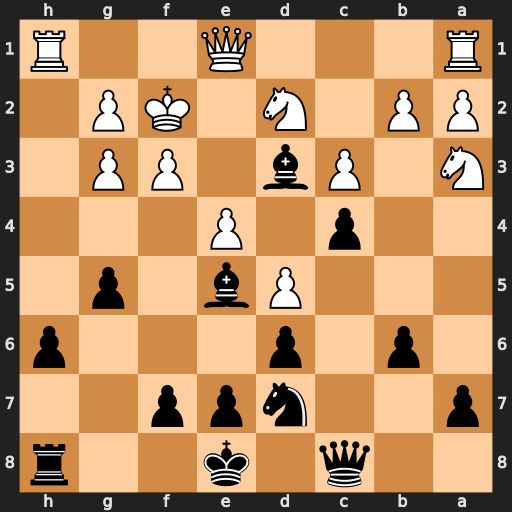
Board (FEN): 2q1k2r/p2npp2/1p1p3p/3Pb1p1/2p1P3/N1Pb1PP1/PP1N1KP1/R3Q2R
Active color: b
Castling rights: k
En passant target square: -
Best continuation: Qc5+ Qe3 Bxg3+ Kxg3 Qxe3